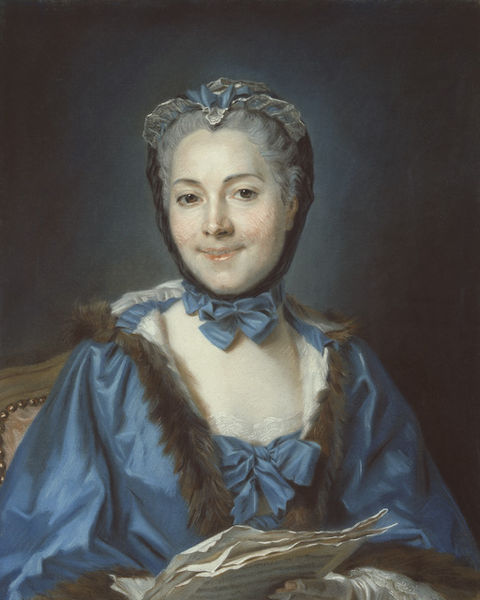
Titel: Bildnis Marguerite Le Comte
Künstler: Quentin de La Tour
Standort: Karlsruhe
Institution: Staatliche Kunsthalle Karlsruhe
Schlagwörter: blau, blätter, gemälde, hand, umhang, weiß, baden, sitzen, braun, finger, frau, frisur, grau, handschuh, handschuhe, hintergrund, kleid, mund, nase, ohr, pastell, schmuck, stuhl, türkis, blick, dame, rot, haube, malerei, schleife, alt, hemd, jung, mütze, augen, band, barock, bluse, gesicht, halten, kragen, pelz, spitze, ärmel, bildnis, hals, portrait, porträt, öl, haare, realismus, adel, blatt, musik, schleifen, sängerin, dekoltee, england, frontal, lippen, rokoko, rosa, seide, lächeln, brüste, wangen, papier, bogen, naturalismus, noten, farbe, ölgemälde, kopftuch, lesen, notenblätter, robe, rüschen, ölfarbe, nieten, zettel, medaillon, strahl, häubchen, seiten, zähne, halbprofil, portät, brief, briefe, frauenportrait, zugewandt, watteau, balu, nahansicht, freundlich, roccoco, musikerin, graue haare, rote backen, pelzbesatz, boucher, blaues band, manuskript, blaues kleid, stuhel, rote bäckchen, trükis, kolorismus, 1750, liotard, lesesen, 17 jahrundert, zähle, caroline louise, nasewangen